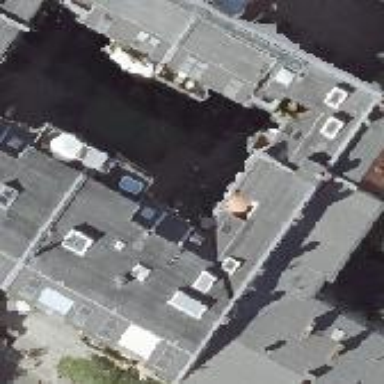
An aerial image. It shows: Building with apartments featuring grey exterior. The roof is made of red roof tiles with gambrel shape.